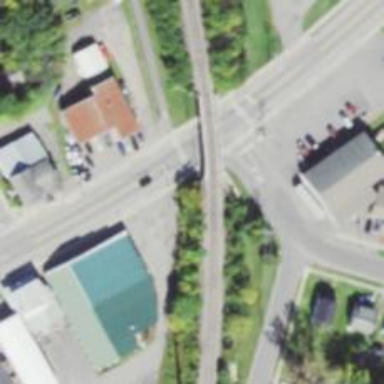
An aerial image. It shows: Marked road crossing.